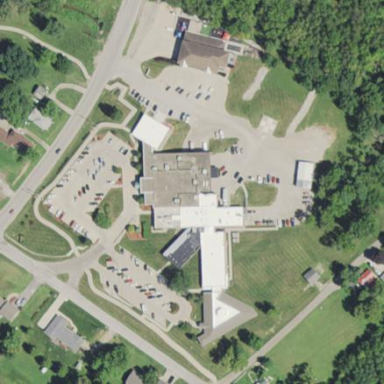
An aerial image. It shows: Hospital.